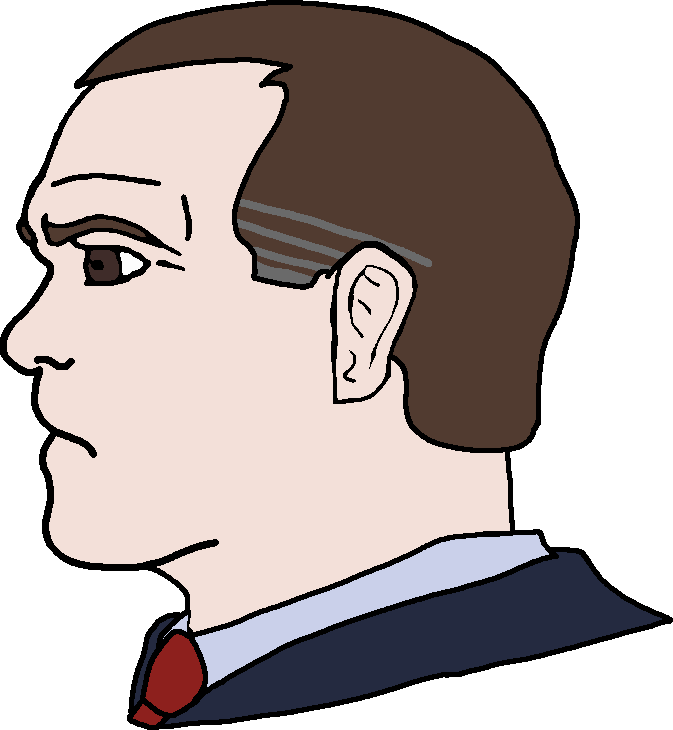
Label: 4_Yes_Chad